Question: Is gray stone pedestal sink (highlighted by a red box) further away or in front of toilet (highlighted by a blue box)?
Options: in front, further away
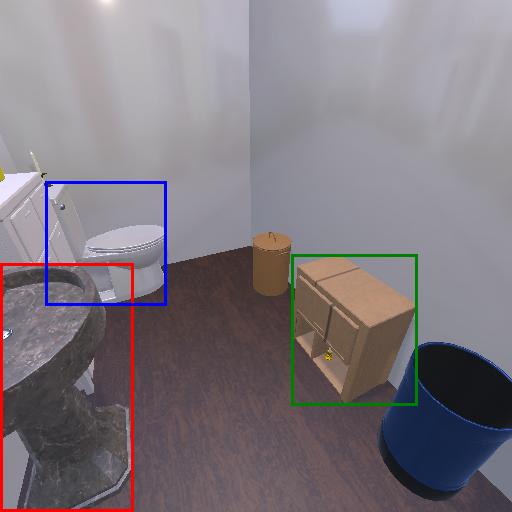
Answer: in front